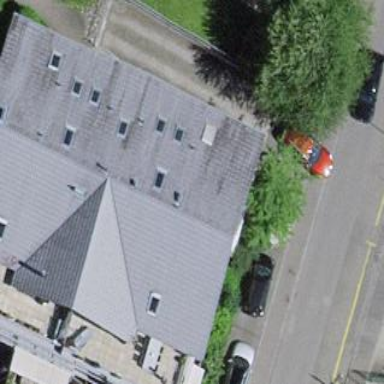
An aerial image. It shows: Simple and straightforward house.